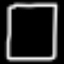
Label: square